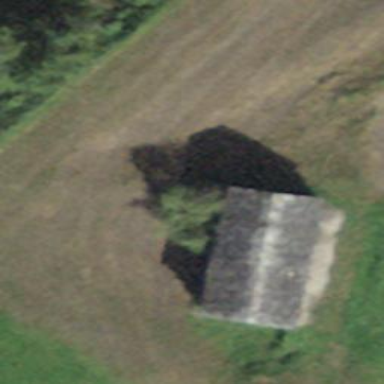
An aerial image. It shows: Stable.